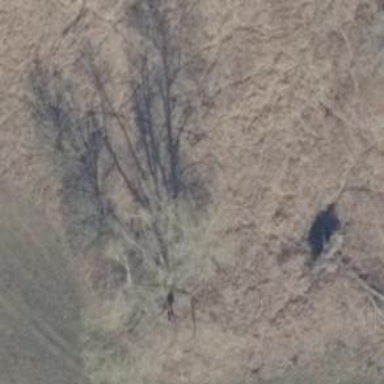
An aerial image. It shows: Beautiful tree in nature.